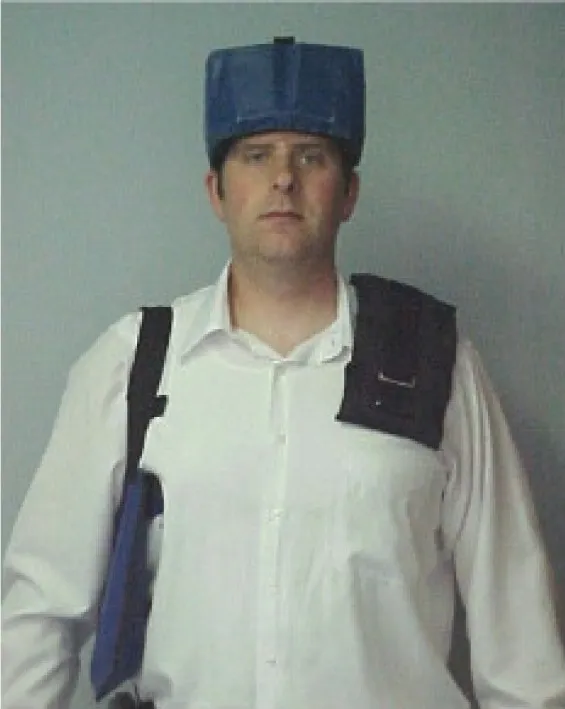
This figure provides a sample illustration of the placement for the proprietary weighting system. A headweight and shoulderweights are pictured.
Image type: medical_photograph (skin_photograph)